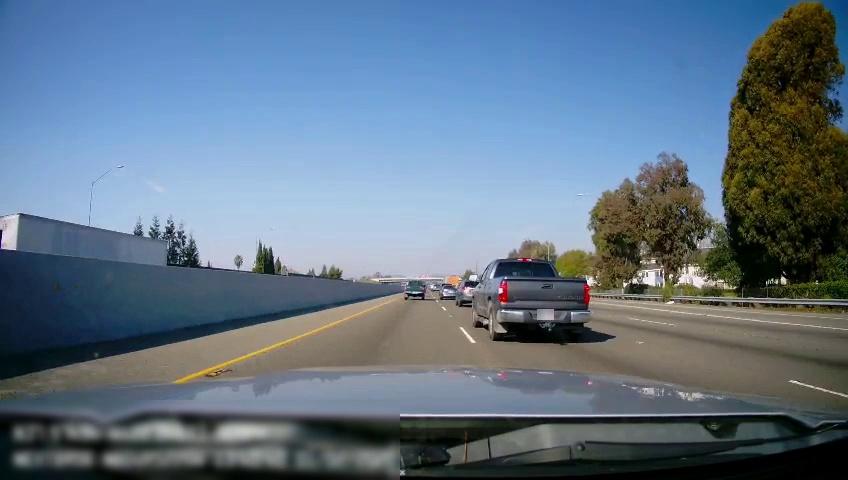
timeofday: Day
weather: Sunny
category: Drivable Space
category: Vehicles | Truck
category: Vehicles | SUV
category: Vehicles | Car
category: Vehicles | Truck
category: Vehicles | Truck
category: Lanes | Alternate Lane
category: Lanes | Current Lane
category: Lanes | Alternate Lane
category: Lanes | Alternate Lane
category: Lanes | Alternate Lane